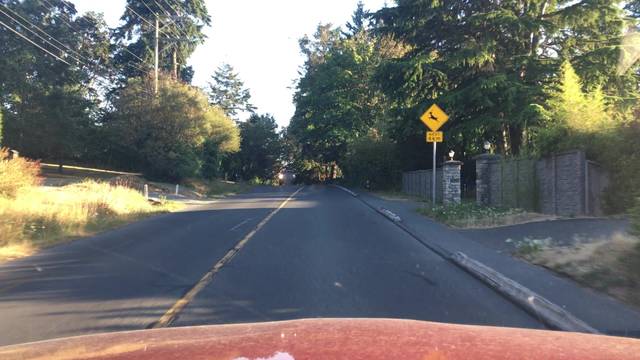
Region: Canada
Coordinates: 48.502, -123.355